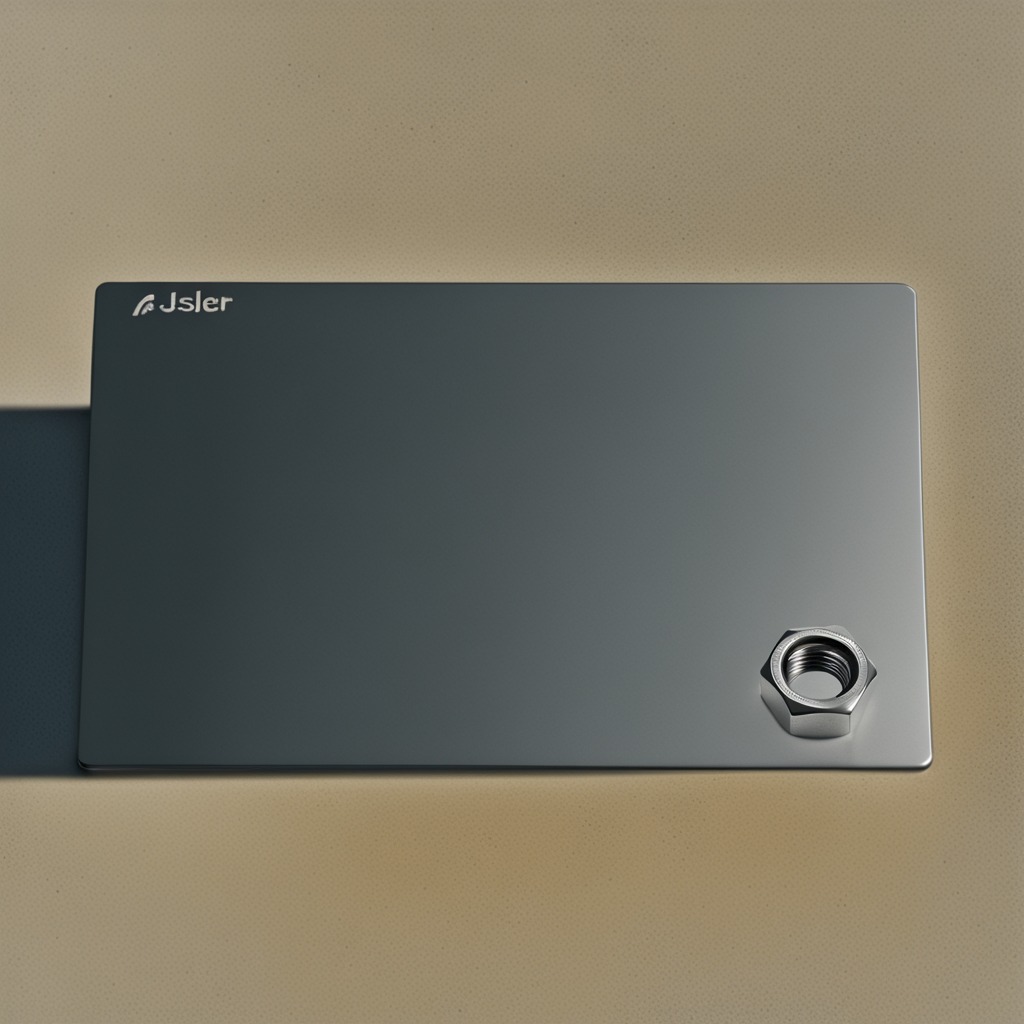
A metal nut lies on a clean utility table in a temporary outdoor tool station afternoon light present textured surface